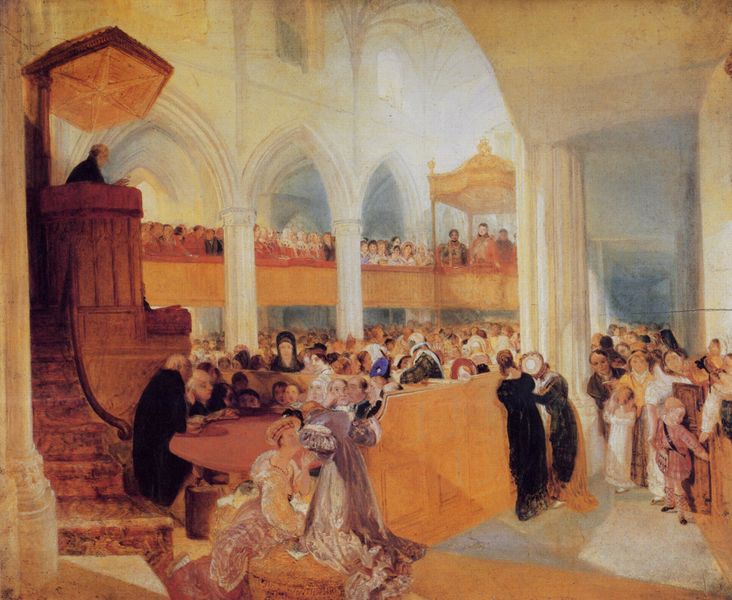
Titel: George IV in St. Gile, Edinburg
Künstler: William Turner
Standort: London
Institution: Tate Gallery
Schlagwörter: blau, gemälde, gruppe, mann, schatten, weiß, aquarell, frauen, gelb, menschen, ocker, sitzen, braun, damen, fenster, frau, grau, hell, holz, hut, hüte, kleid, kleider, kreide, licht, marmor, männer, orange, pastell, pfeiler, raum, reden, schwarz, skizze, säule, säulen, tisch, zeichnung, rot, ball, beige, flächig, haube, leute, masse, menge, versammlung, andrang, gesichter, wand, mensch, stehen, stein, trauer, innenraum, brüstung, kirche, boden, geistlicher, gewand, realismus, decke, kind, personen, oper, theater, gotik, rosa, kinder, pferde, kanneliert, hellblau, balkon, herrschaft, farbig, schiff, papier, bogen, pflaster, zuschauer, rede, mauer, grafik, lila, violett, bank, besucher, empore, loge, saal, figuren, treppe, treppen, bischof, kaiser, könig, papst, geländer, menzel, stufe, stufen, marmoriert, balkone, halle, unscharf, bögen, wei, eingang, gang, arkade, gewölbe, glaube, kirch, religion, dom, knien, mäntel, koloriert, napoleon, herrscher, flur, beten, gebet, menschenmenge, architrav, arkaden, bänke, inneres, kapitelle, kathedrale, sonntag, daumier, fraun, kirchenbank, kirchenschiff, kreuzrippen, kreuzrippengewölbe, prediger, pfarrer, gotisch, kanzel, obergaden, spitzbogen, spitzbögen, knieend, kirchenraum, gemeinde, gottesdienst, knieen, messe, pastor, priester, religiös, siena, empfang, predigt, trachten, baldachin, geistliche, hochzeit, lich, gothik, zuhörer, familien, gothisch, christentum, preussen, gläubige, sakralbau, liturgie, roben, fraune, emporen, aruchitektur, ölkreide, voll, schalldeckel, hören, evangelisch, katholizismus, predigen, kirchgang, bögenb, gleissend, hur, liturg, perdonen, protestanten, protestantisch, ehrenloge, stau, sahl, m,enschen, messe pult spitzbögrn#, volle kirche